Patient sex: F
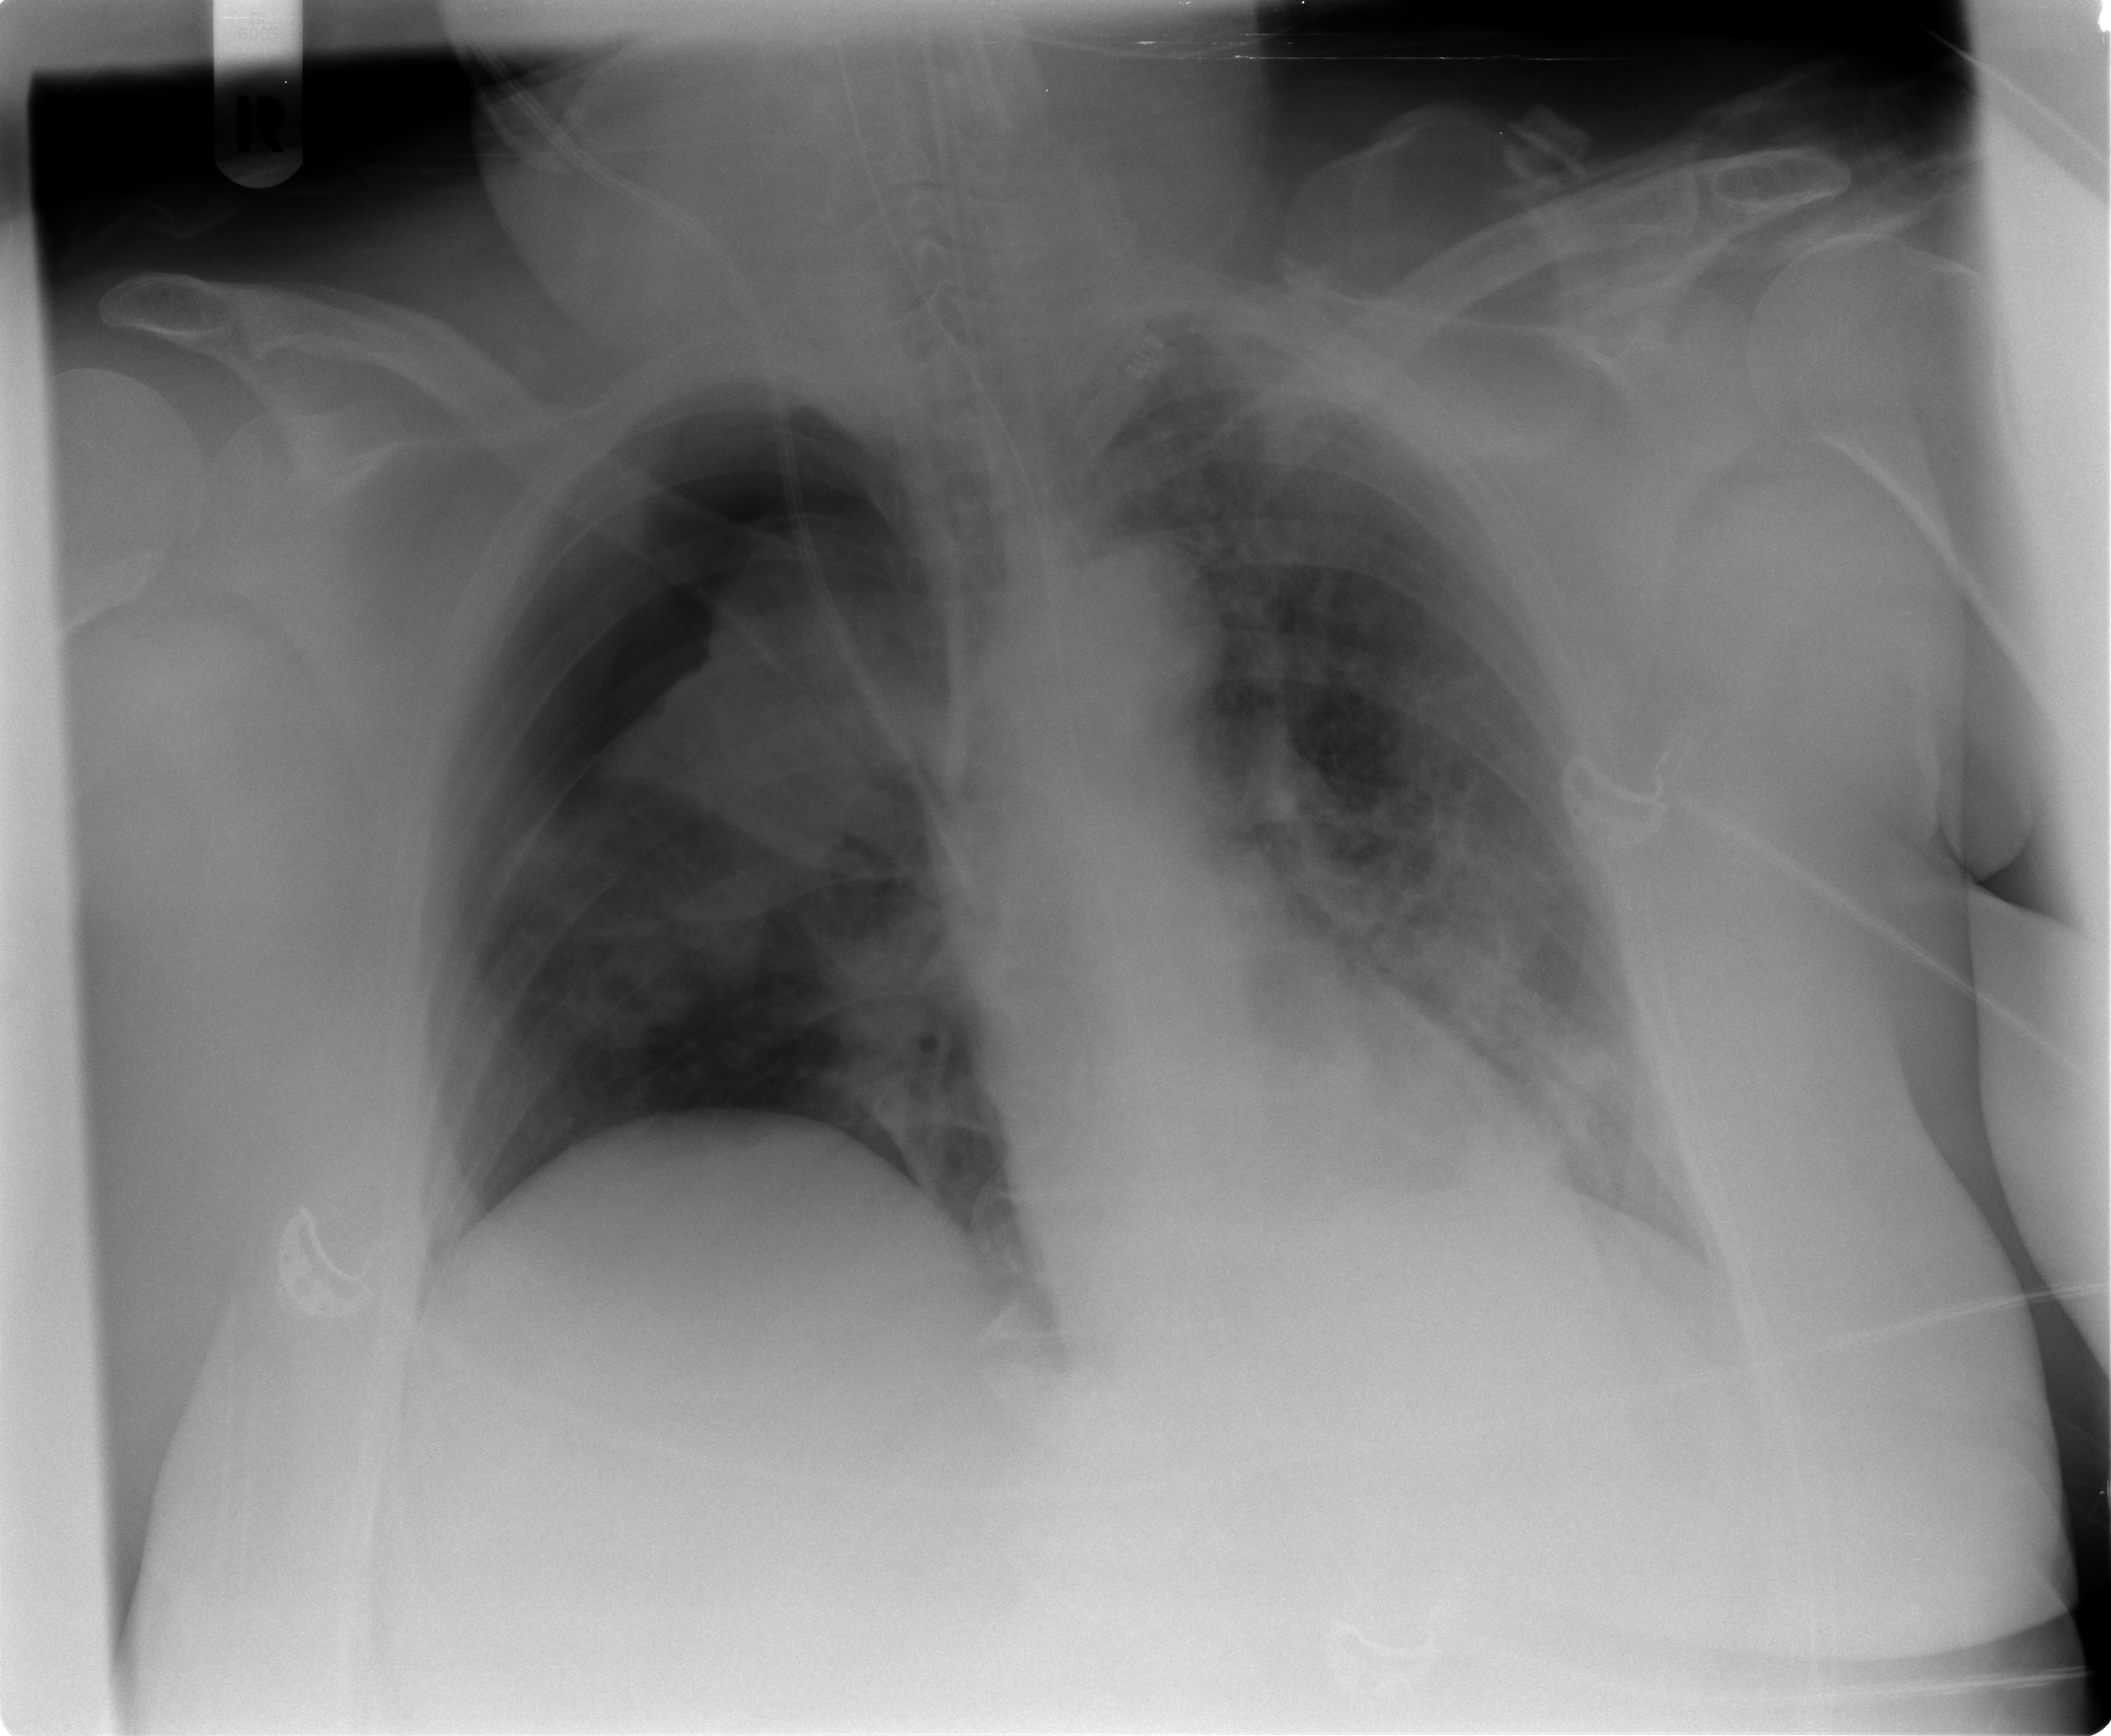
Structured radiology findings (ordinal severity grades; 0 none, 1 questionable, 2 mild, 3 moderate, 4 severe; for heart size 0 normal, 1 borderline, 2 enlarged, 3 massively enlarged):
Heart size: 0
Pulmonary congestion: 1
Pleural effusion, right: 0
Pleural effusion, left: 0
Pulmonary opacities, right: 3
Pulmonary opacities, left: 3
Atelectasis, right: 4
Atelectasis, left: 2